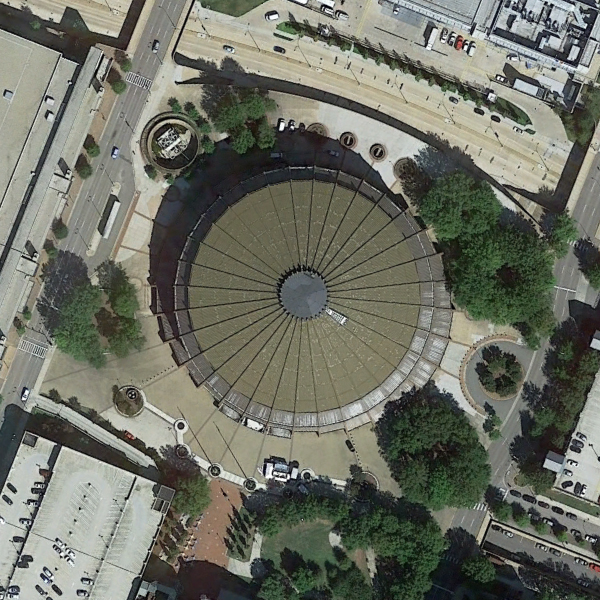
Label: Center